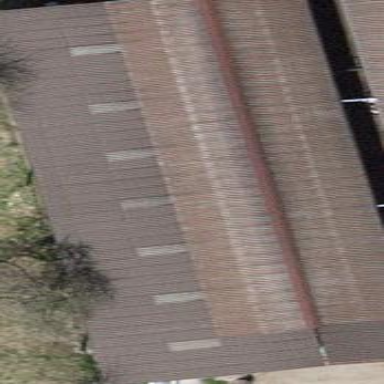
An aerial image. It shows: View of roof of building.